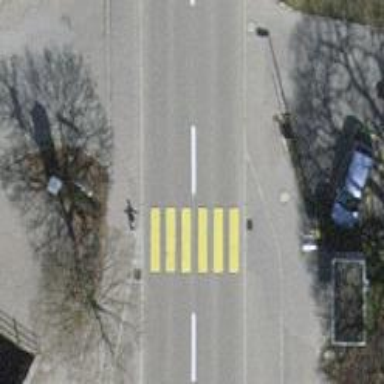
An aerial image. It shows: Uncontrolled crossing on the road.